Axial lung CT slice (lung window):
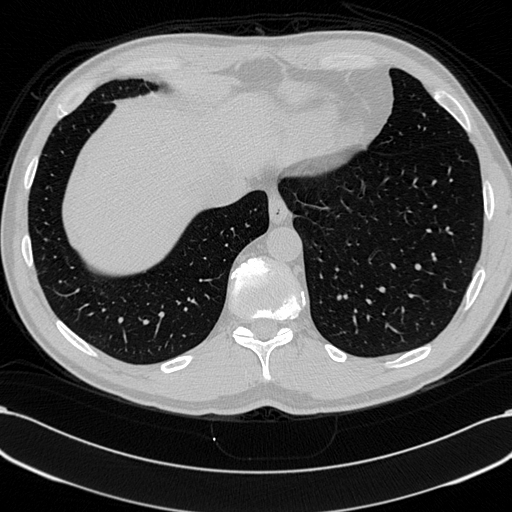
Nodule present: no